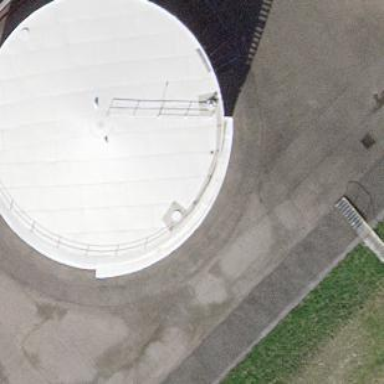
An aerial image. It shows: Industrial building housing storage tank.